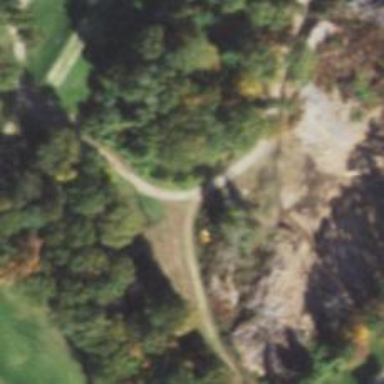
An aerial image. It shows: Path for both road and golf.